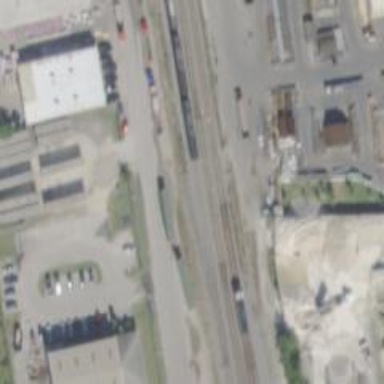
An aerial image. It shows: Railway siding with rails.